Question: Given the Set in my Image Example,
Is it possible to retrieve by ID and if 'element is in the array'?
As you can see I can find all the records with the element in the array, but as I drill down and find the one by ID as well, it throws an Error, I suspect my syntax is wrong
---
here is a link to my chat on SO <URL>
Thanks in Advance
-
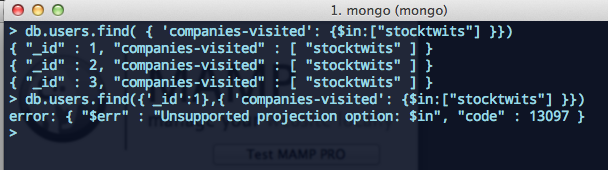
Answer: You basically have the '$in' in the projection field (what you want to return) because you closed out the criteria document (what you want to find) early. Try this:
'''
db.users.find( {'_id':1, 'companies-visited': { $in:["stocktwits"]}})
'''